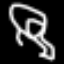
Label: frog